Question: I've got a simple CSS issue on my hands here ---- where I basically just want to create a nicely list ('ul') using '::before' pseudo elements with generated 'content: "" "' as list markers.
Now matter what I try though I simply cannot reproduce the results from this <URL> article. In the linked to example the list is exactly how I'd like to style mine.
I have reproduced the example in a JS Fiddle here which shows the issue of the misaligned text: <URL>
Here is also a quick image to illustrate this point better. Example from ALA on the left, my version on the right:

However as you will be able to see in the Fiddle, the first line within the 'li' simply will not align left with the rest of the text within this 'li'.
I would really appreciate someone taking a look and telling me what I'm doing wrong here.
Many thanks for reading,
Jannis
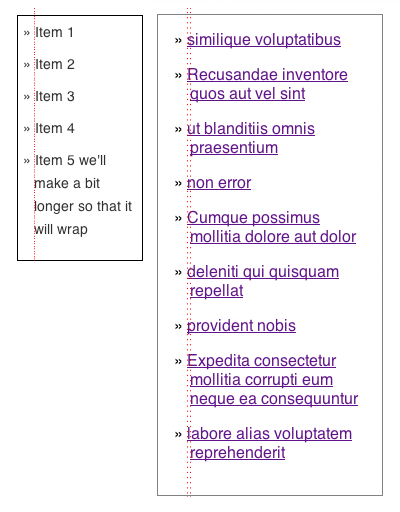
Answer: It's the 'text-indent: -1em;' on the '<ul>' that is causing the issue. Setting it to a fixed value of '-13px' fixes the fiddle.
However, depending on the width of the generated content, which is particularly affected by the 'font-size' used, you may need a different value if you want to continue using an value. is not related to the current font.
The 'text-indent' was only added so that the text would appear to be aligned because the author knew that there would be generated content that would push the first line forwards. I assume the value chosen fitted the original article on whatever browser and font was being used.
Copying the following CSS (from the ALA article) into the fiddle 'font-family: Verdana, sans-serif;font-size: 11px;' corrected the alignment in my browser.